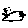
Label: fish